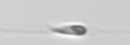
Label: flagellate_morphotype3